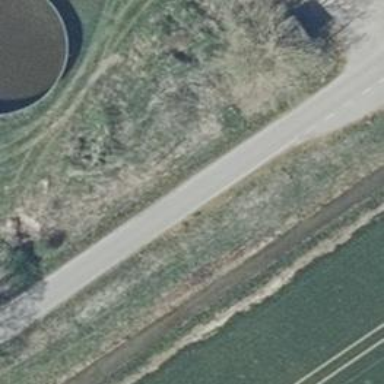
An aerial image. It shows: Unclassified road with asphalt surface.